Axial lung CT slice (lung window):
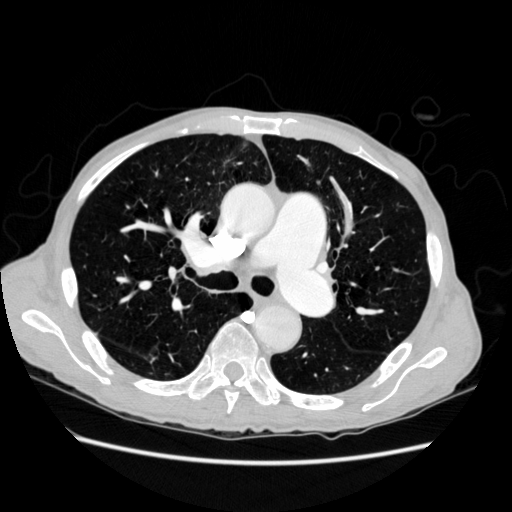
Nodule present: no